Question: Disclaimer: I am new to Vim.
Is there a way to get better visual indication of current tab in Vim? Right now it looks like this for me:

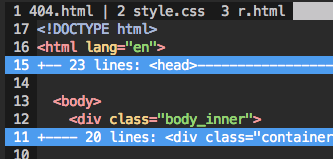
Answer: There are 3 highligh groups for tabline highlighting.
'''
TabLine tab pages line, not active tab page label
TabLineFill tab pages line, where there are no labels
TabLineSel tab pages line, active tab page label
'''
with setting colors (or link other group) on the above groups, you can customize your tabline highlighting. Usually a colorscheme will predefine those groups for you.
E.g <URL>
has predefined: